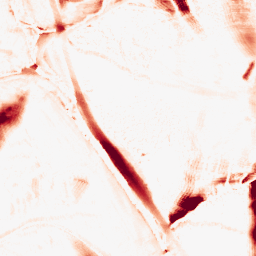
Category: morphological
Decomposition family: morphological_ellipse
Decomposition parameters: operation: opening
width: 20
height: 50
Upsampling method: sinc_hamming
Upsampling parameters: scale: 8
kernel_size: 16
Upsampling scale: 8